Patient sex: M
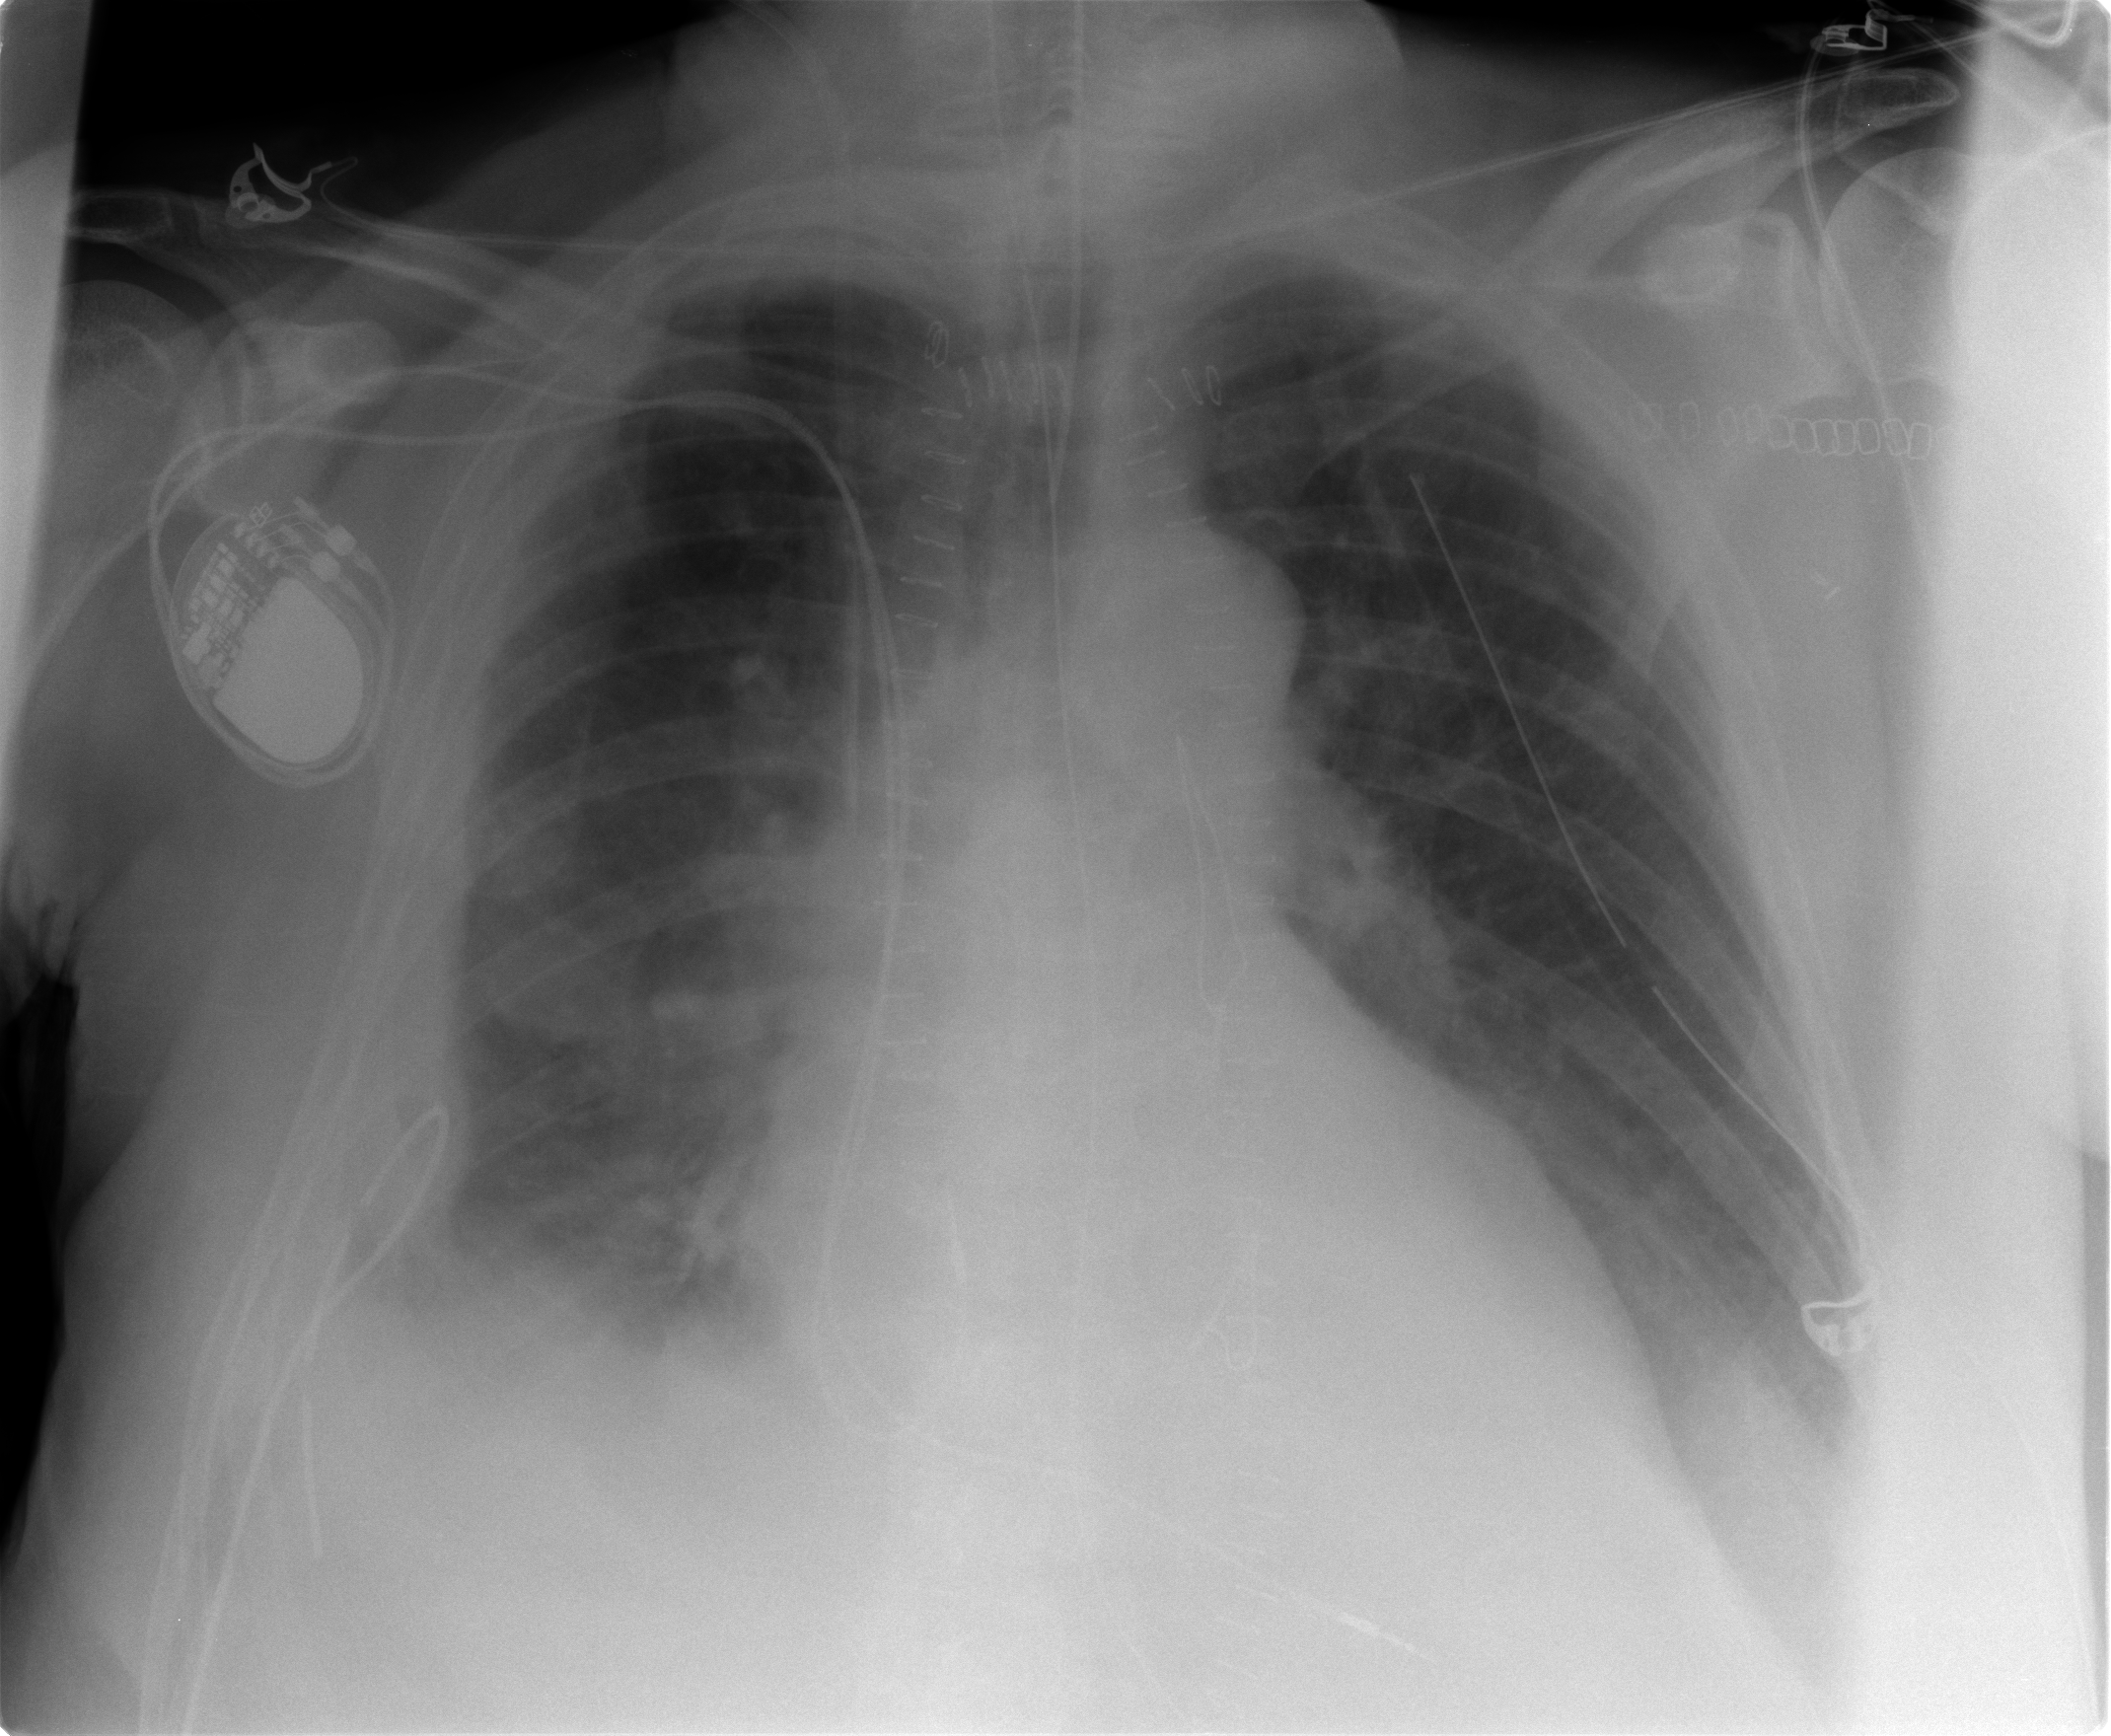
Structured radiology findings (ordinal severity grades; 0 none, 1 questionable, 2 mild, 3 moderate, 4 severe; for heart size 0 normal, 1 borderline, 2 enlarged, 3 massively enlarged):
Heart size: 2
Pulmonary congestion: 2
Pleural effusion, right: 3
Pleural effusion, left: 2
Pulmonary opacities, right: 2
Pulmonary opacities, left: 0
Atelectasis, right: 3
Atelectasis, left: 3